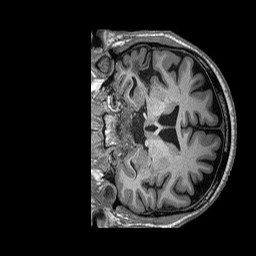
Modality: T1w
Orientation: coronal
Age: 47
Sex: male
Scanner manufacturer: siemens
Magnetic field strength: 3 T
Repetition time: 2.53 s
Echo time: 0.00144 s